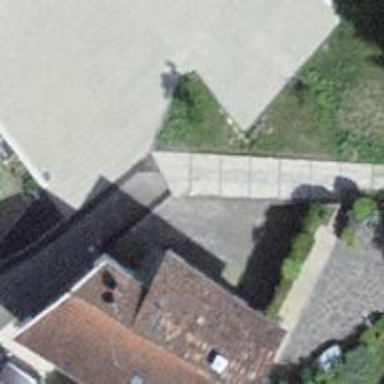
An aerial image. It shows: Asphalt driveway for service vehicles.